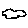
Label: cloud